Question: I'm trying to find a structural break in my time series using the 'breakpoints()' function (in the 'strucchange' package). My goal is to find where is "knot" in my dataset. I'm looking for a procedure which would test all possible knots and choose the one who minimize an information criterion such AIC or BIC. 'breakpoints()' does a good job but I would like to draw a continuous piecewise linear function. This, I would like the intercept to be the same before and after the breakpoint. Is anyone aware of a function or an option to do this ?
On the picture below, the red line is the true model and the blue line is fitted using 'breakpoints()'. I would like a procedure which would fit the true model (no jump at the breakpoint).
See my <URL> to reproduce this example.

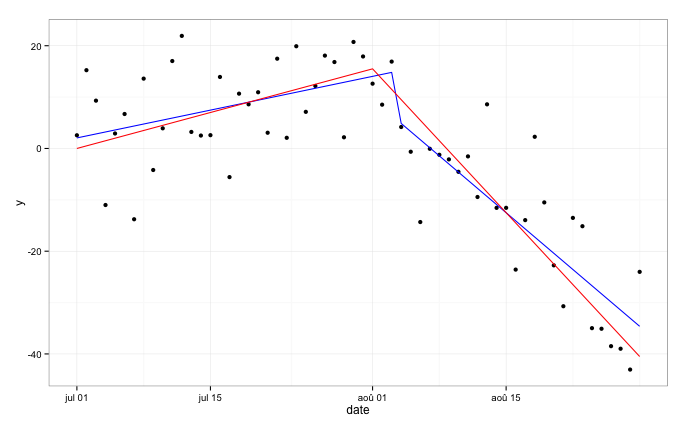
Answer: The 'strucchange' package seems designed to return discontinuous results. You may want to look at packages that are designed the way you imagine the result to be structured. The 'segmented' package is one such.
'''
require(segmented)
out.lm<-lm(y~date3,data=df)
o<-segmented(out.lm, seg.Z= ~date3, psi=list(date3=c(-10)),
control=seg.control(display=FALSE))
slope(o)
#$date3
# Est. St.Err. t value CI(95%).l CI(95%).u
#slope1 0.3964 0.1802 2.199 0.03531 0.7574
#slope2 -1.6970 0.1802 -9.418 -2.05800 -1.3360
str(fitted(o))
# Named num [1:60] 1.94 2.34 2.74 3.13 3.53 ...
# - attr(*, "names")= chr [1:60] "1" "2" "3" "4" ...
plot(y ~ date3, data=df)
lines(fitted(o) ~ date3, data=df)
'''